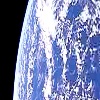
Label: cloud